Question: code is to store the image nto the database
the database structure is

'''
if(!isset($_POST['upload']))
{
echo '<form method="post" enctype="multipart/form-data" action="'.$_SERVER['PHP_SELF'].'">';
echo '<input type="file" name="image"/>';
echo '<input type="submit" name="upload" value="upload"/>';
echo '</form>';
}
else
{
$upload='images/';
$name=$_FILES['image']['name'];
$tempname=$_FILES['image']['tmp_name'];
$filesize=$_FILES['image']['size'];
$filetype=$_FILES['image']['type'];
$path=$upload.$name;
$result=move_uploaded_file($tempname, $path);
if(!$result)
{
echo "error";
}
$sql="INSERT INTO imaget(name,image) VALUES('$name','$path')";
if(($conn->query($sql))==true)
{
$sql="SELECT * FROM imaget";
if(($img=$conn->query($sql))==true)
{
echo "success";
}
}
else
{
echo "error in upload into database";
}
}
'''
it shows warning like this
'''
Warning: move_uploaded_file(images/20140302_210804.jpg): failed to open stream: No such file or directory in C:\xampp\htdocs\new\image.php on line 18
Warning: move_uploaded_file(): Unable to move 'C:\xampp\tmp\php2923.tmp' to 'images/20140302_210804.jpg' in C:\xampp\htdocs\new\image.php on line 18
errorsuccess
'''
why it shows warning and how to solve the warning anyone help me?
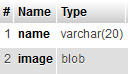
Answer: Why it shows warning?
Because it could not move the file move 'C:\xampp\tmp\php2923.tmp' to 'images/20140302_210804.jpg
Upload always put your file first to a temporary position, and then you are responsible to move it to the right position.
Maybe you should provide an absolute path in '$upload'.
If error still there, you can check your filesystem.
If error still there, use php file functions to see if php can read and write the directories.